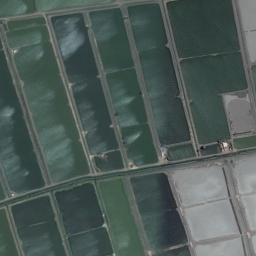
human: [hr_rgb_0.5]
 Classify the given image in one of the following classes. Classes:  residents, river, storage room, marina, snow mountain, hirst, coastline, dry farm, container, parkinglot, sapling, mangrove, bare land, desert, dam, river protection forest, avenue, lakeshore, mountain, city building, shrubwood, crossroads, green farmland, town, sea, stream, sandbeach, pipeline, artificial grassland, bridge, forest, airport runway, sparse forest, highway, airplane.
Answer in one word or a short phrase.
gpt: green farmland